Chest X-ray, AP view. Patient: 61 years old, sex M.
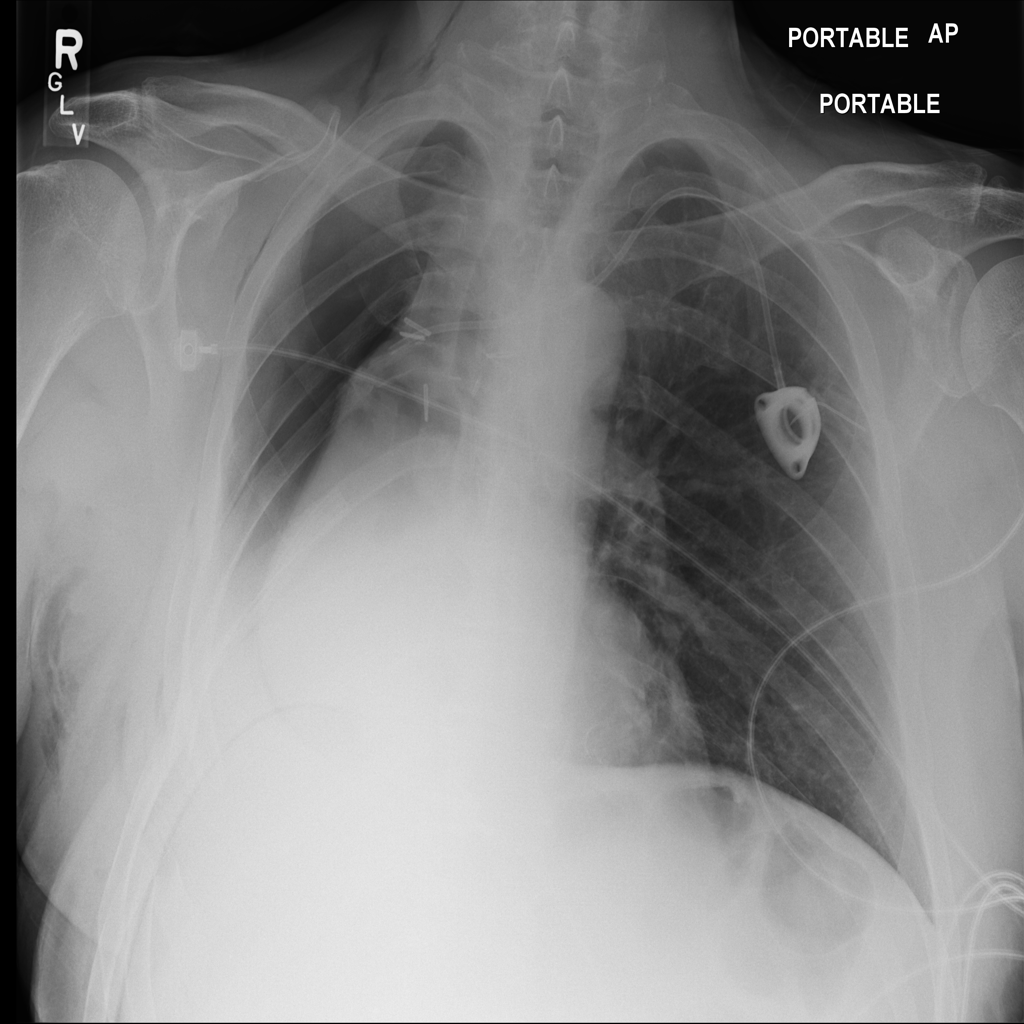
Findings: No Finding